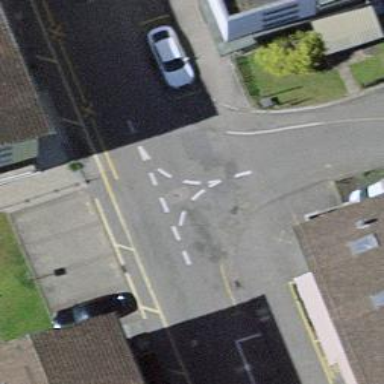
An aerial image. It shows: Kerb barrier.